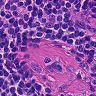
Metastatic tissue present: no